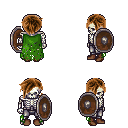
a pixel art fantasy rpg character, male body template, skeleton, green tattered cape, metal pants, brown pixie cut hairstyle, brown shoes, shield, four views (front, back, left, right), 2x2 character sprite sheet, small pixel art, hard edges, no anti-aliasing